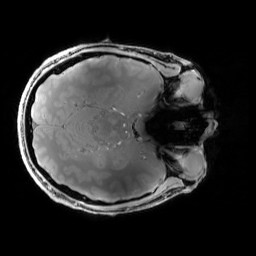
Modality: PDw
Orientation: axial
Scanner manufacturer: siemens
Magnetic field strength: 6.98 T
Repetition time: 1.34 s
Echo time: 0.00266 s